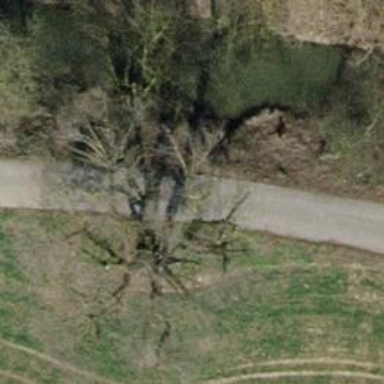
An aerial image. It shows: Bench.